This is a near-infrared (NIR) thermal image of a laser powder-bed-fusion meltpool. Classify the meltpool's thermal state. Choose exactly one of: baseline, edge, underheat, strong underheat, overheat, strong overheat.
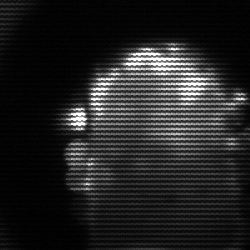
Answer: baseline